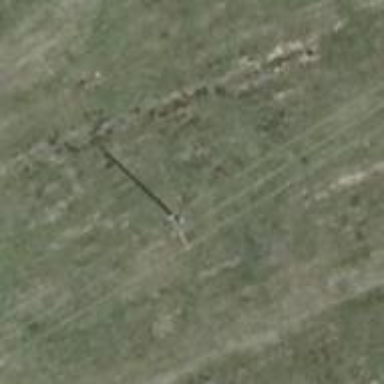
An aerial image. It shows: Power pole.